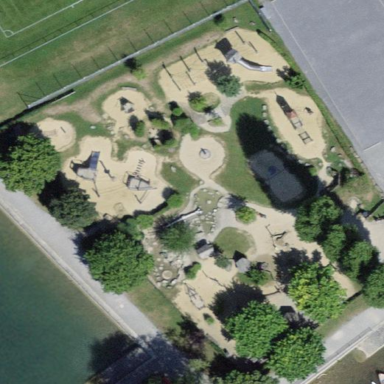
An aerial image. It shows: Playground area for leisure land.